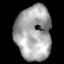
Tissue: lung
Cell type: Epithelial cells
Senescence score: 0.176
Nuclear area (px): 1923
Mean DAPI intensity: 164.565